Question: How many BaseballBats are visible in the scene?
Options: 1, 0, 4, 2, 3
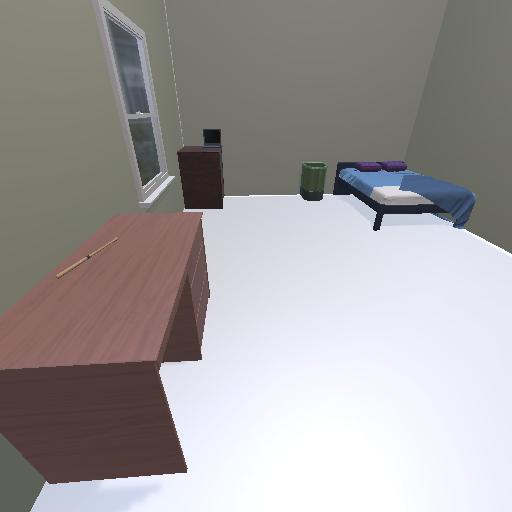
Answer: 1